Question: State next to Bihar
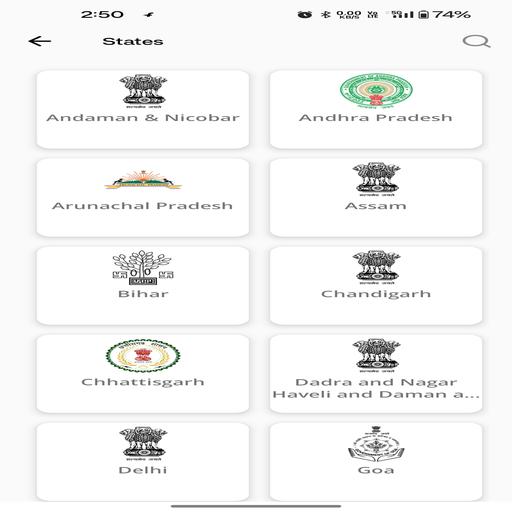
Answer: Chandigarh